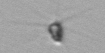
Label: Calciopappus